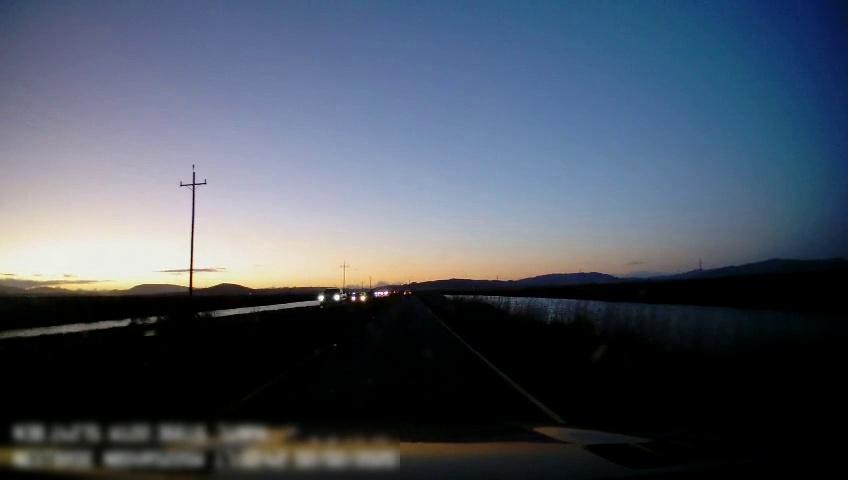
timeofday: Dusk/Dawn/Twilight
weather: Sunny
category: Drivable Space
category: Vehicles | SUV
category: Lanes | Current Lane
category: Lanes | Current Lane